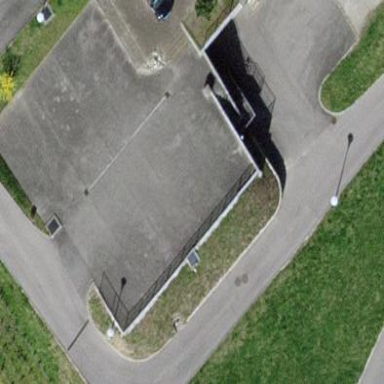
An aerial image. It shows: Parking area with asphalt surface.